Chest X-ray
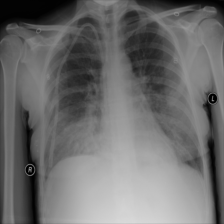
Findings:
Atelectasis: negative
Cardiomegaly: negative
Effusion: negative
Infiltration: positive
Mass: negative
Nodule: negative
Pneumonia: negative
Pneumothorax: negative
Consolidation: negative
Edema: positive
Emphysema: negative
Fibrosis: negative
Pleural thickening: negative
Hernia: negative